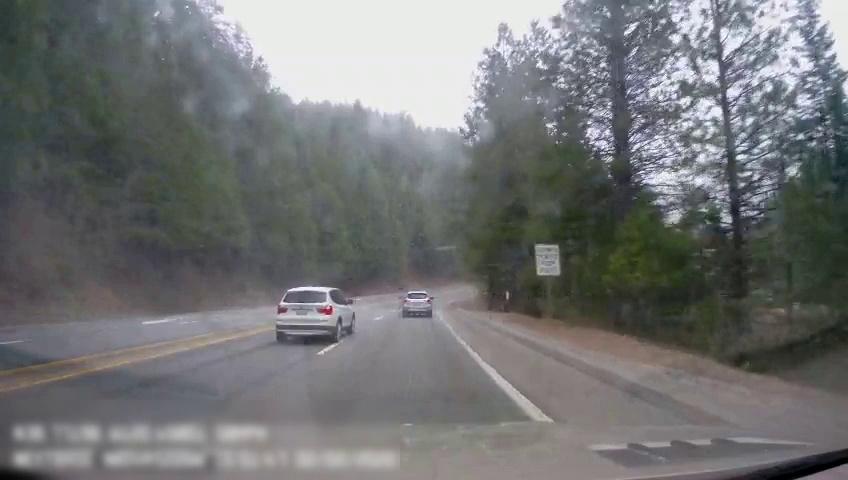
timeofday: Day
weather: Cloudy
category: Drivable Space
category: Vehicles | SUV
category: Vehicles | SUV
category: Lanes | Current Lane
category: Lanes | Current Lane
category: Lanes | Opposite Lane
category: Lanes | Alternate Lane
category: Lanes | Alternate Lane
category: Lanes | Alternate Lane
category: Lanes | Opposite Lane
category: Traffic | Signs